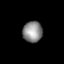
Tissue: lung
Cell type: Endothelial cells
Senescence score: 0.5445
Nuclear area (px): 404
Mean DAPI intensity: 138.809